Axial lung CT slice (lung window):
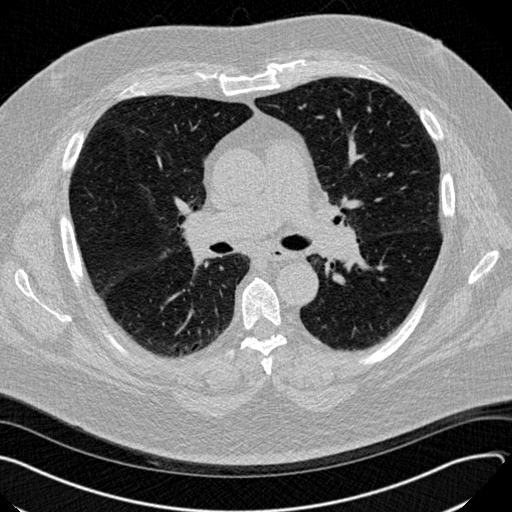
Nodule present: no